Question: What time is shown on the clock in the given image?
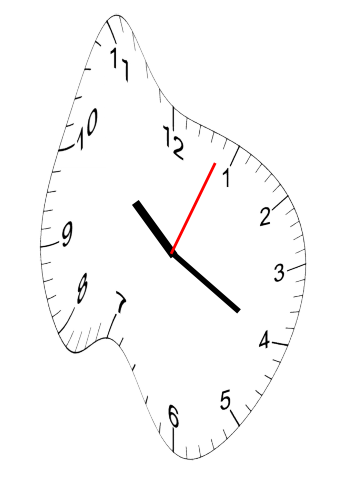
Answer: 10:20:04